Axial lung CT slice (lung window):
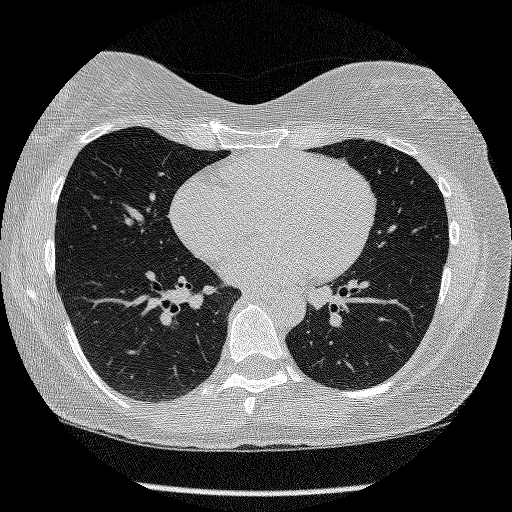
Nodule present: no